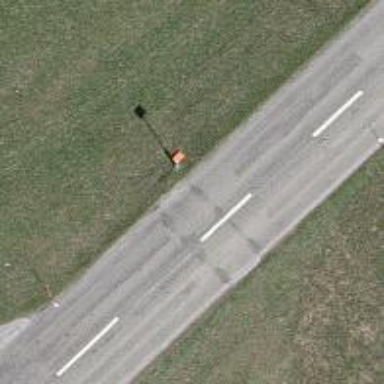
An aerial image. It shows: Pole with roofed pipeline marker.